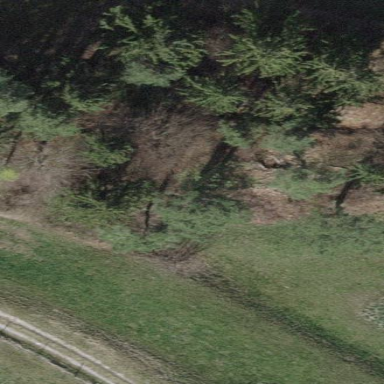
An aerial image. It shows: Forest with mixed types of leaves.